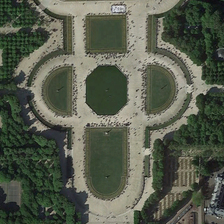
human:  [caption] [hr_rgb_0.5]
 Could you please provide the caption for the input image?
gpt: many green trees are around a square with many people .

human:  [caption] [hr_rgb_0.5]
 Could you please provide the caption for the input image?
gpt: many green trees are around a square with many people .

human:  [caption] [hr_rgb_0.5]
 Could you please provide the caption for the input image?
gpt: many green trees are around a square with many people .

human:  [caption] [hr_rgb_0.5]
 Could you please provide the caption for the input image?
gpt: many green trees are around a square with many people .

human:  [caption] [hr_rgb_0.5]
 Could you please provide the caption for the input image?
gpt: many green trees are around a square with many people .